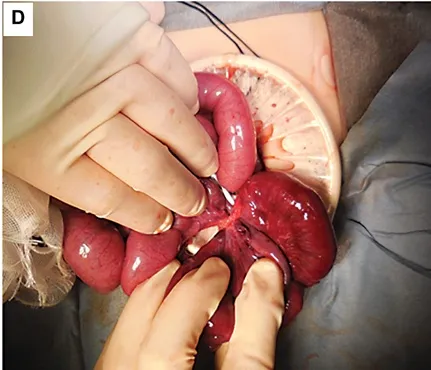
C, D
) A lower midline laparotomy was performed, and the hernia sac with a loop of bowel remaining strangulated at the neck of the hernia sac in preperitoneal space was noted. Incision of the thickened neck of the hernia sac, resection of the strangulated ileum, approximately 2 cm before the ileocecal valve, and end-to-end anastomosis were performed.
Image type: medical_photograph (other_medical_photograph)